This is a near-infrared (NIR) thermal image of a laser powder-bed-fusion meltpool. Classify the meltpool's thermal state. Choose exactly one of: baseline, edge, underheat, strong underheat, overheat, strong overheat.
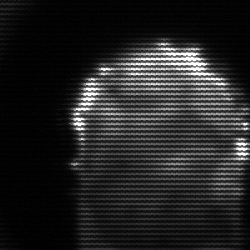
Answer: baseline